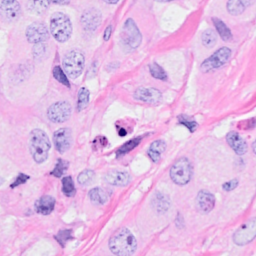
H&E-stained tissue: Breast